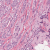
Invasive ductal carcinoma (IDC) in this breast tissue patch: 1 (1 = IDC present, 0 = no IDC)